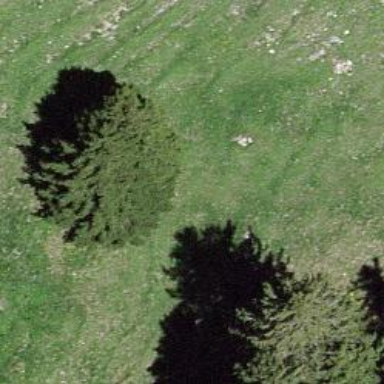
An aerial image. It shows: Needle-leaved tree in nature.